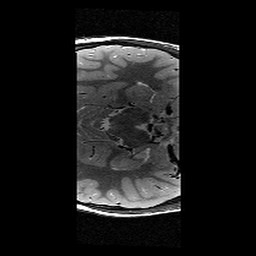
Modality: T2w
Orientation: axial
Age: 13
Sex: male
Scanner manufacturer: siemens
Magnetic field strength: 3 T
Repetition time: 8.46 s
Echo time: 0.067 s